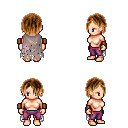
a pixel art fantasy rpg character, female body template, human, light skin, gray tattered cape, magenta pants, brown bangs hairstyle, leather bracers, four views (front, back, left, right), 2x2 character sprite sheet, small pixel art, hard edges, no anti-aliasing